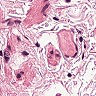
Metastatic tissue present: no